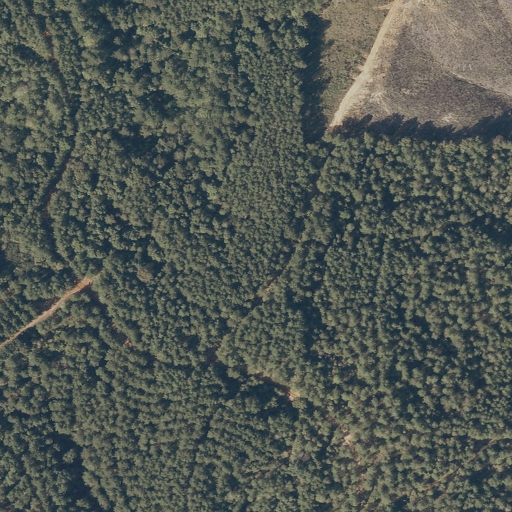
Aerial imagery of mountain in Mississippi named Oak Mill Hill containing evergreen forest, grassland, open development, mixed forest, and deciduous forest